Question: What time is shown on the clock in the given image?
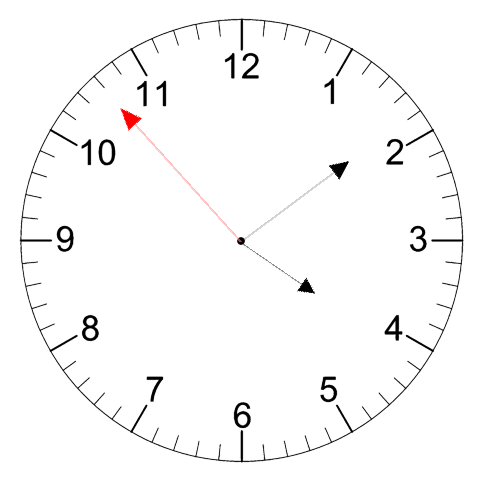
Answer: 04:08:53